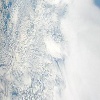
Label: cloud